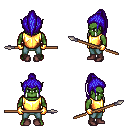
a pixel art fantasy rpg character, male body template, orc, green skin, gold chest armor, teal pants, blue long topknot hairstyle, gold gloves, maroon shoes, spear, four views (front, back, left, right), 2x2 character sprite sheet, small pixel art, hard edges, no anti-aliasing